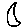
Label: moon